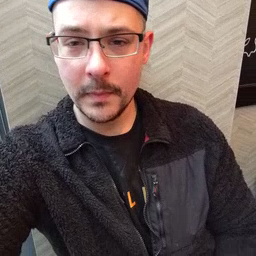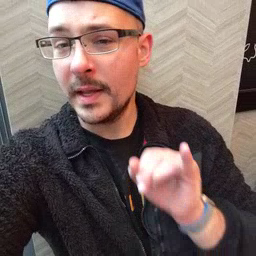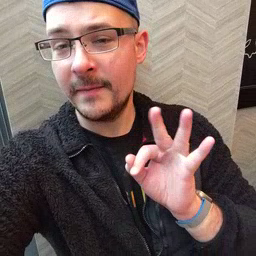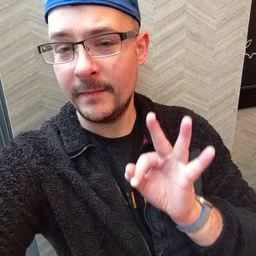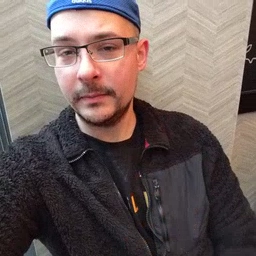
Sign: if